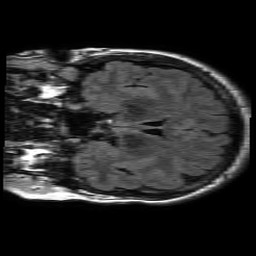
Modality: FLAIR
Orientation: coronal
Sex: female
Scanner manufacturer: philips
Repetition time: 11 s
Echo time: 0.125 s